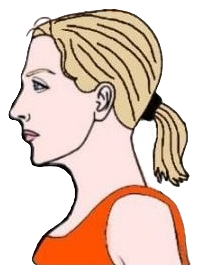
Label: 4_Yes_Chad